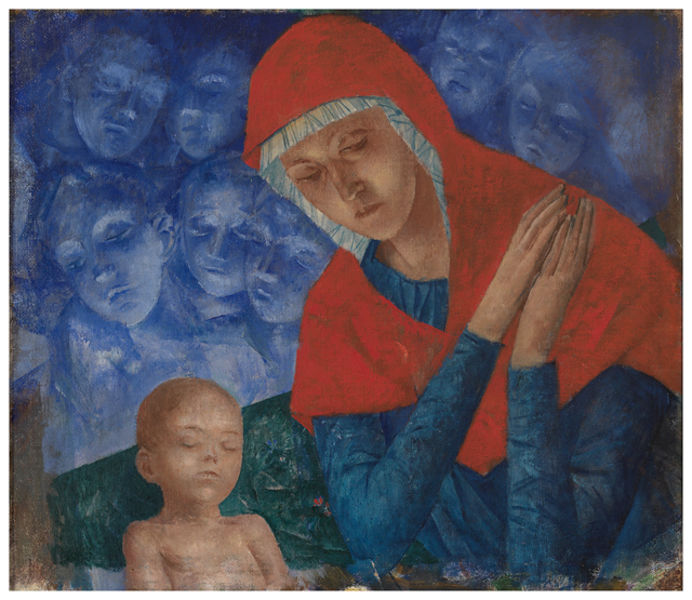
Titel: Madonna with Child, Madonna with Child
Künstler: Kuz'ma Petrov-Vodkin
Standort: Amherst (Massachusetts, USA)
Institution: Mead Art Museum, Amherst College
Schlagwörter: blue, hands, hat, people, red, women, face, green, modern, nose, painting, portrait, woman, brown, angels, naked, skin, background, head, boy, child, eyes, peaceful, drawing, paper, mother, mouth, scarf, saint, faces, virgin, cherub, cherubs, putti, madonna, arms, mantle, jesus, prayer, god, christ, lying, sleep, sleeping, baby, ghost, mary, son, kid, pray, praying, heads, veil, pastels, holy, hands folded, hood, headdress, adoration, madonna and child, mother of god, tissot, scarve, prey, seraphim, cherubim, seraph, christ child, marry